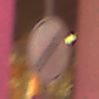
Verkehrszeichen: EndeSaemtlicherBegrenzungen
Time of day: Night
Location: Outdoor (Urban)
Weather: Overcast
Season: Winter
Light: Artificial